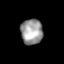
Tissue: skin
Cell type: Epithelial cells
Senescence score: 0.7321
Nuclear area (px): 546
Mean DAPI intensity: 155.216